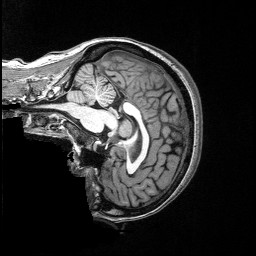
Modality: T1w
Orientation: sagittal
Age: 45
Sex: female
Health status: healthy
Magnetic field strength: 3 T
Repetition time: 2.53 s
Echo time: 0.00331 s